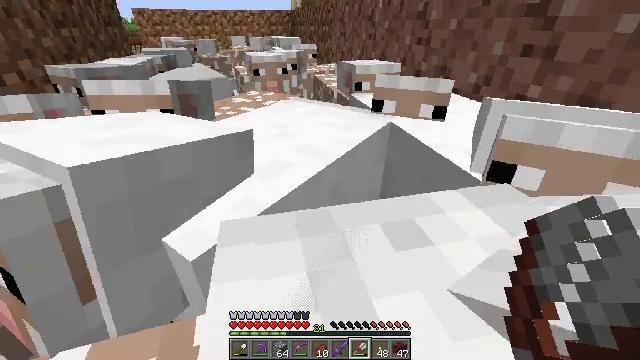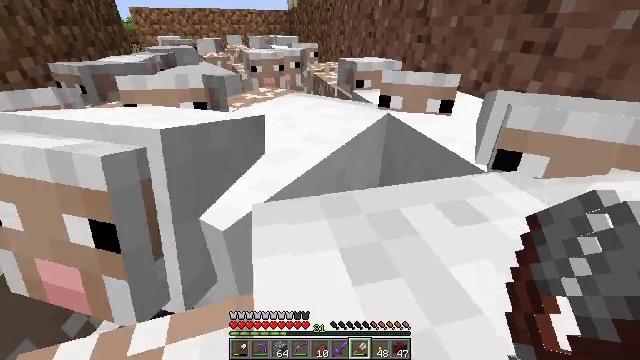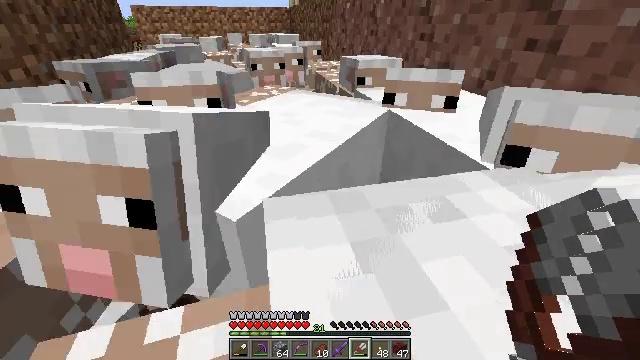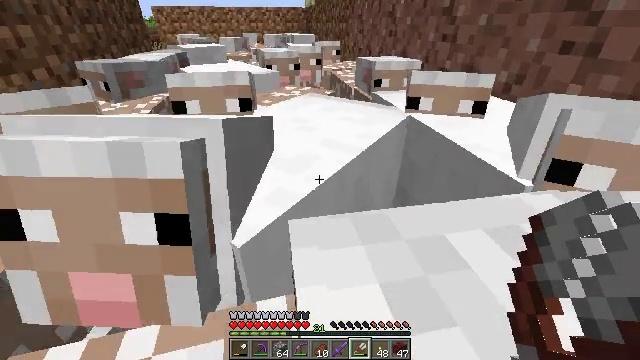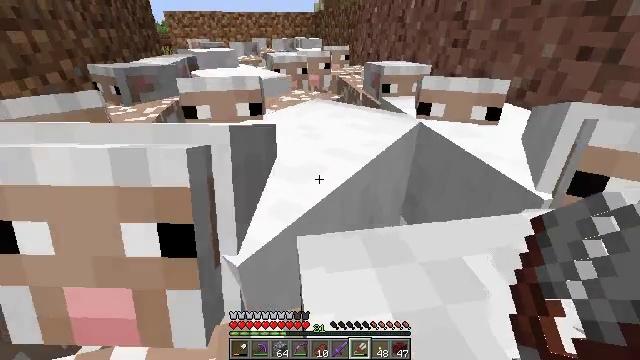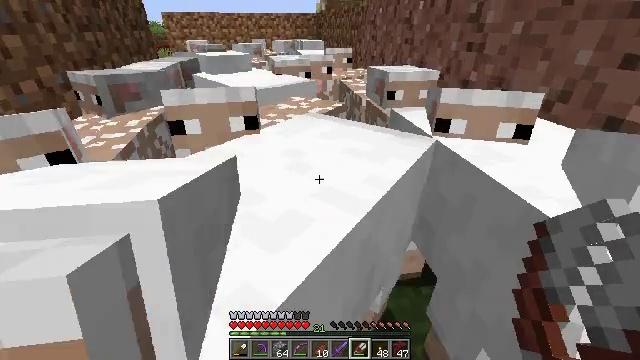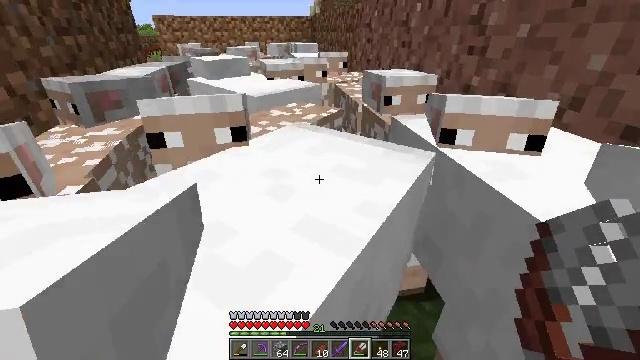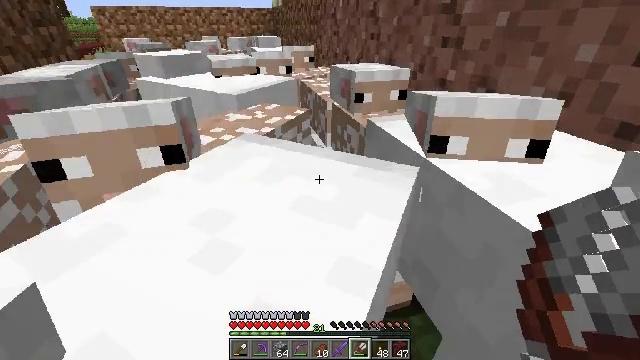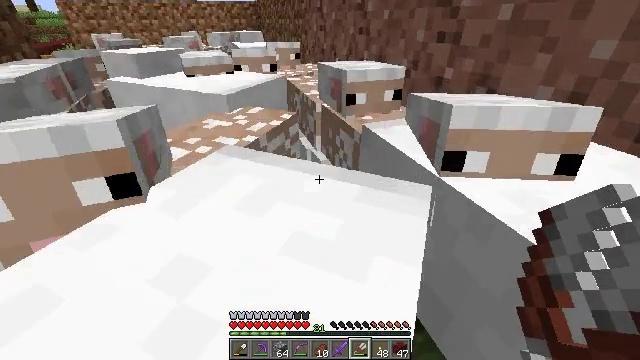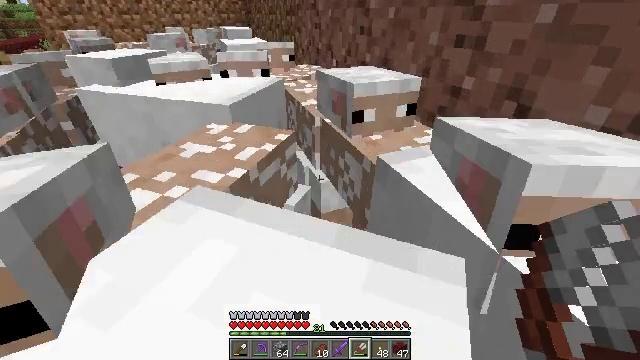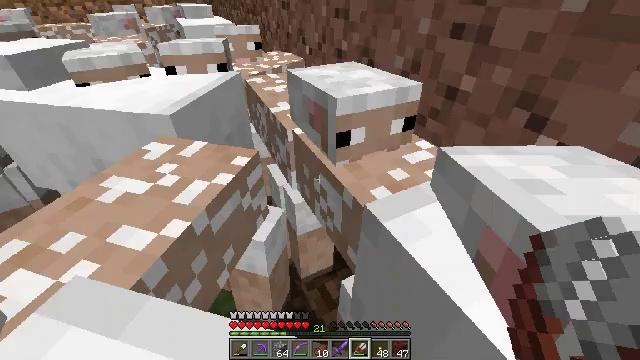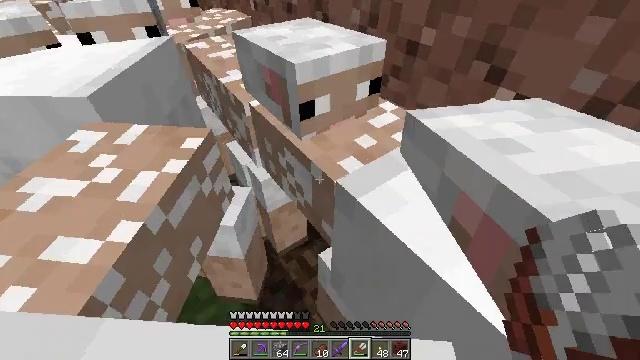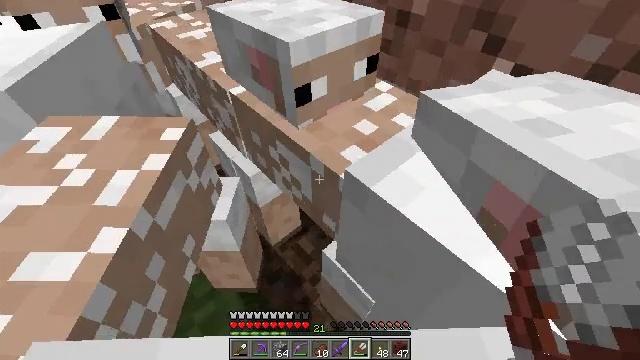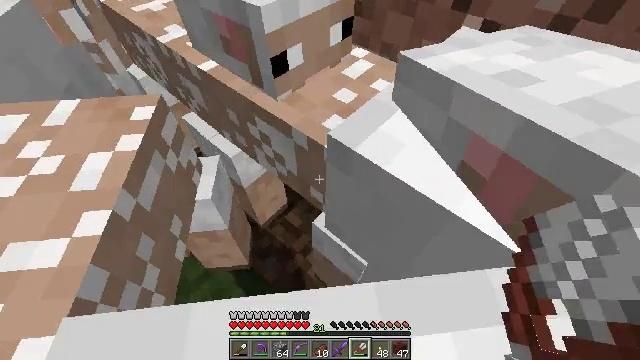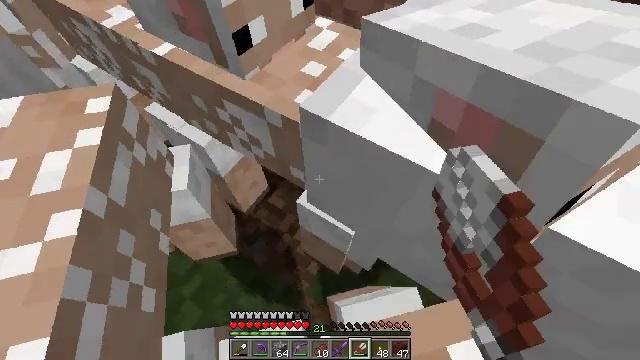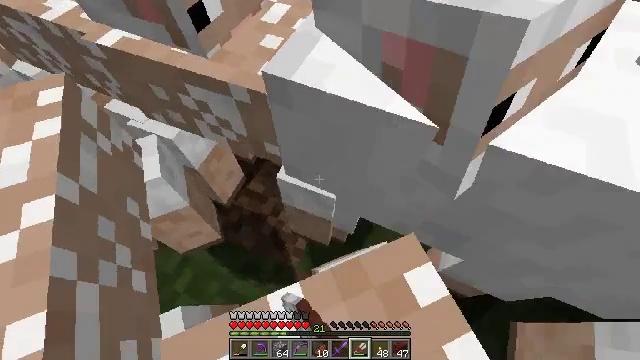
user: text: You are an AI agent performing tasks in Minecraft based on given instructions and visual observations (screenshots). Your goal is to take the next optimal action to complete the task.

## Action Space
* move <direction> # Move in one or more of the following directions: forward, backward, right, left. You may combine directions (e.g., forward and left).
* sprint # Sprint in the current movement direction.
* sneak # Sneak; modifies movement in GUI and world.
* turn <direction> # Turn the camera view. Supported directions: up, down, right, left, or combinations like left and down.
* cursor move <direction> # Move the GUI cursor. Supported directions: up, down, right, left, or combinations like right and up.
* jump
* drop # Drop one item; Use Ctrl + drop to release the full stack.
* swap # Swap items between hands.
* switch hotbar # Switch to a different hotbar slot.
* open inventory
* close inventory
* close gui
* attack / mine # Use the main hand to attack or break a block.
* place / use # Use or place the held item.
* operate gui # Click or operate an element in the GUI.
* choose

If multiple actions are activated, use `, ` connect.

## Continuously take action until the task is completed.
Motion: motion action
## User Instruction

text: Hunt a cow.
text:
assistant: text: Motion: use / place
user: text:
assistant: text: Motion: use / place
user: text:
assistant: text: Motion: move forward, turn left, use / place
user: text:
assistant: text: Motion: move forward, turn left, use / place
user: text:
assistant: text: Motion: move forward, use / place
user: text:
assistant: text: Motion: move forward, turn right, use / place
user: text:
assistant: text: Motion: move forward, turn right and down, use / place
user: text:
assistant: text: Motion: move forward, turn right, use / place
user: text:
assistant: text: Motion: move forward, turn right, use / place
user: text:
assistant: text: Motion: move forward, turn right and down, use / place
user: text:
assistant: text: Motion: turn right and down, use / place
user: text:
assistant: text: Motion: turn right and down, use / place
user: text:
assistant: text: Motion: turn right and down, use / place
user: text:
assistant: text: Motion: turn right and down, use / place
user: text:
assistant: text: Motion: turn right and down, use / place
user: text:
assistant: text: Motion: turn right and down, use / place
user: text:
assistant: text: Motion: turn right and up, use / place
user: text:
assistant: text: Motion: turn right and up, use / place
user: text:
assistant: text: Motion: turn right and up, use / place
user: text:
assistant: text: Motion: turn right and up, use / place
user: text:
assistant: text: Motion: turn right and up, use / place
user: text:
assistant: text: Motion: turn right and up, use / place
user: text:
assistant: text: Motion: turn up, use / place
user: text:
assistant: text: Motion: use / place
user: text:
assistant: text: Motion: use / place
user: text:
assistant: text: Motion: use / place
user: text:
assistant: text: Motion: use / place
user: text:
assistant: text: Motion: use / place
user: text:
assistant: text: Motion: use / place
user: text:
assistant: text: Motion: use / place